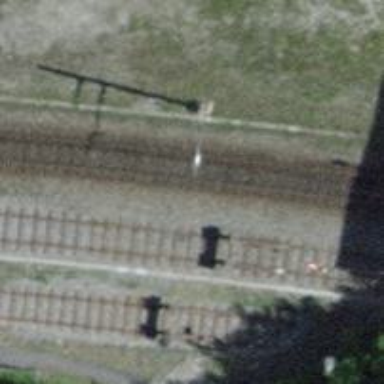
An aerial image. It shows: Railway buffer stop.